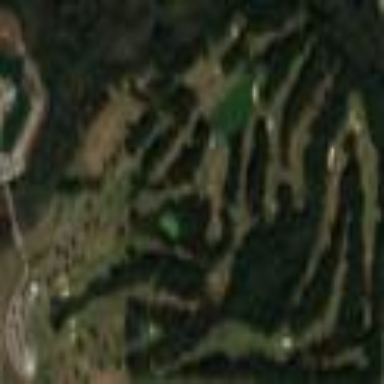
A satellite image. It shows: Golf course.